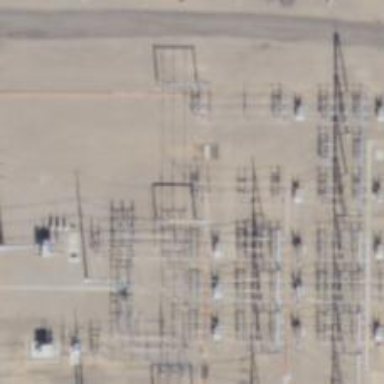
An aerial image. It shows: Switch for power supply.